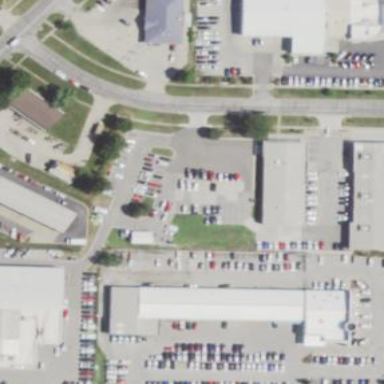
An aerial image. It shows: Retail area.